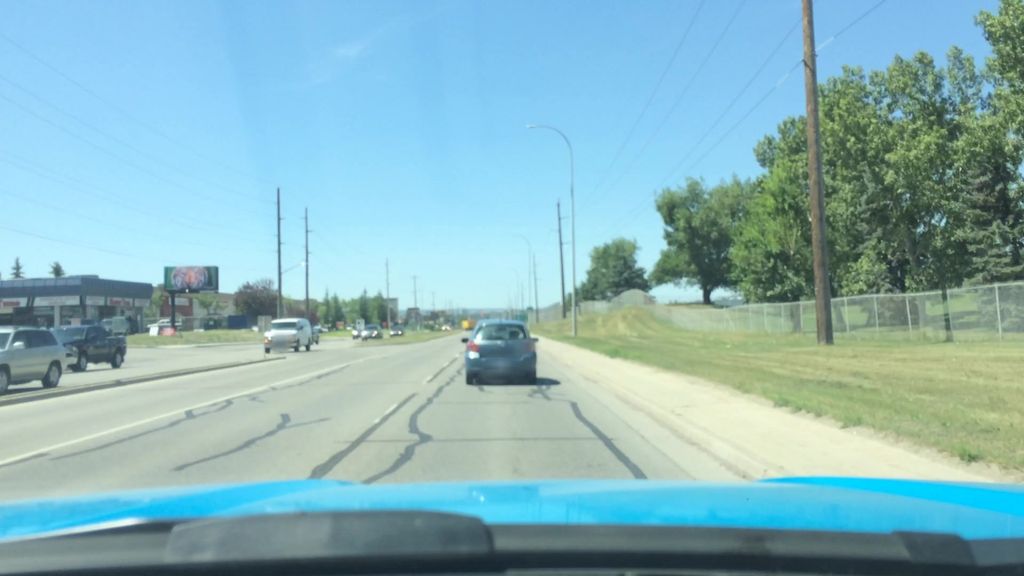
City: calgary